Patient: sex M, age 53
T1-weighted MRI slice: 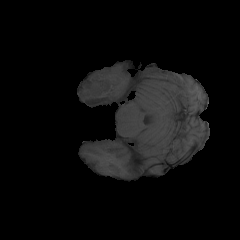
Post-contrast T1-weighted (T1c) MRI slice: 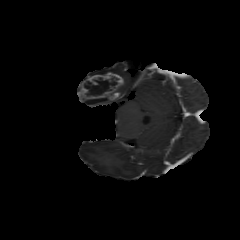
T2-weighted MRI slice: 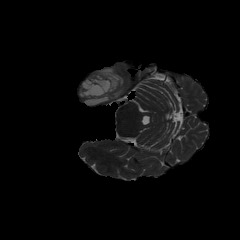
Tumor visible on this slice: yes
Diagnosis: Glioblastoma, IDH-wildtype
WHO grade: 4